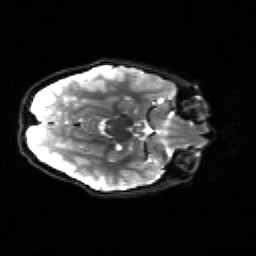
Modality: sbref
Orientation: axial
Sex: male
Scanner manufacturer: siemens
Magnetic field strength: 3 T
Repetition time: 5 s
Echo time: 0.071 s